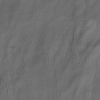
Atmospheric dust classification: not_dusty